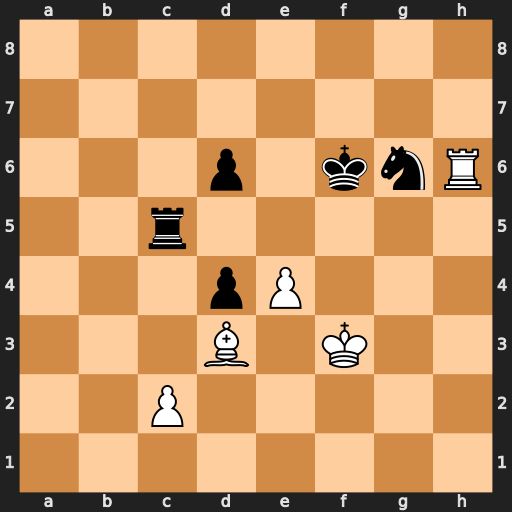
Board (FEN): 8/8/3p1knR/2r5/3pP3/3B1K2/2P5/8
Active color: w
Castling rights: -
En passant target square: -
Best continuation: e5+ Rxe5 Rxg6+